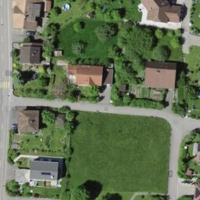
EUNIS habitat code: 55
Species observed at this site:
Juglans regia